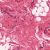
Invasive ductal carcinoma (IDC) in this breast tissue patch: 0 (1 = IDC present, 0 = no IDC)